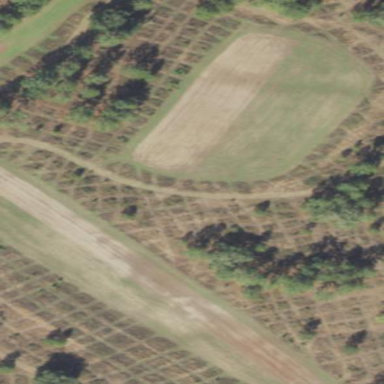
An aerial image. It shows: Orchard.